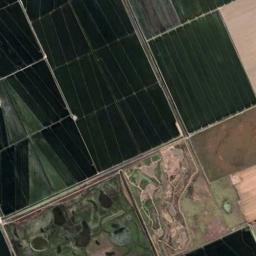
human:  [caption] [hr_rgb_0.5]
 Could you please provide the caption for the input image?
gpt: Several neatly arranged green and tan mixed rectangular farmlands of different sizes .

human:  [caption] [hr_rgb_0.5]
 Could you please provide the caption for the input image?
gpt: There are some deep green and bare rectangular farmland .

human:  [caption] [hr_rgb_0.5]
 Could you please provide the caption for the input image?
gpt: Some rectangular farmlands of different colors are arranged in neat rows .

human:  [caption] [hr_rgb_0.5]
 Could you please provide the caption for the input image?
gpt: Several dirt roads are in rectangular farmlands .

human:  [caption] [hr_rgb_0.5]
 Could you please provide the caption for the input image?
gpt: There are some green rectangular farmlands and yellow ones .